Interaction volume radius: 5 \u00c5
Interaction volume height: 40 \u00c5
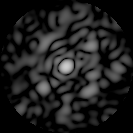
Disorder parameter: 0.5895